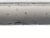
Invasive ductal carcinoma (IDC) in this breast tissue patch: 0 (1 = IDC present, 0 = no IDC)